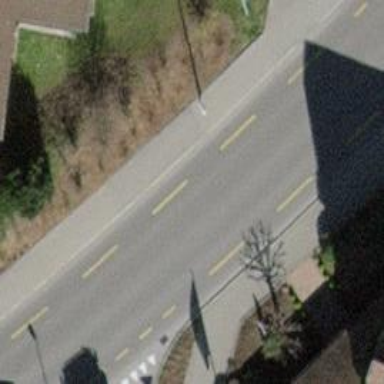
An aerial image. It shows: Secondary road with asphalt surface and designated cycle lane.